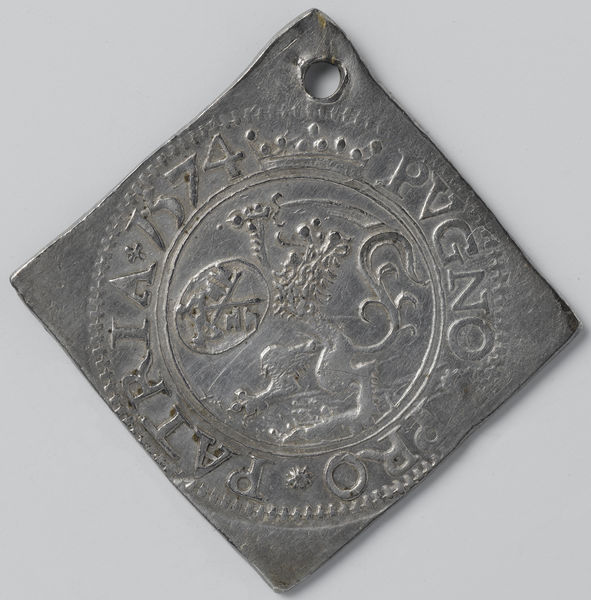
Titel: Beleg van Leiden, noodmunt van veertien stuivers, vervaardigd uit zilver afkomstig van kerken en kloosters
Standort: Amsterdam
Institution: Rijksmuseum
Schlagwörter: auto, löwe